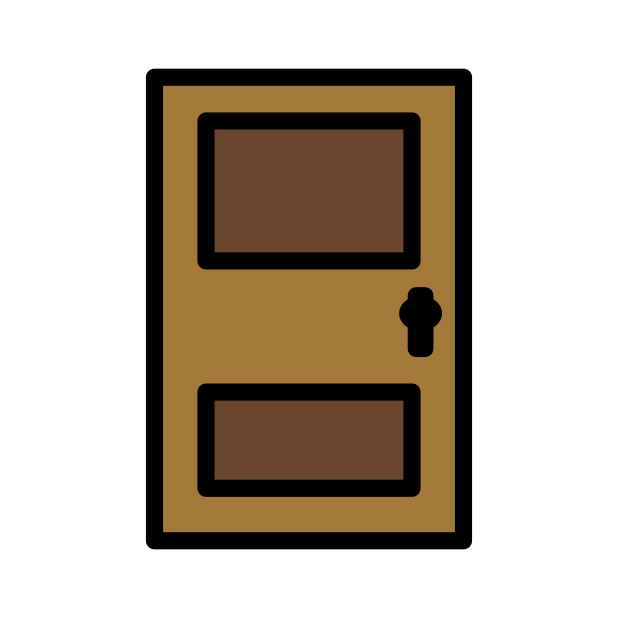
door